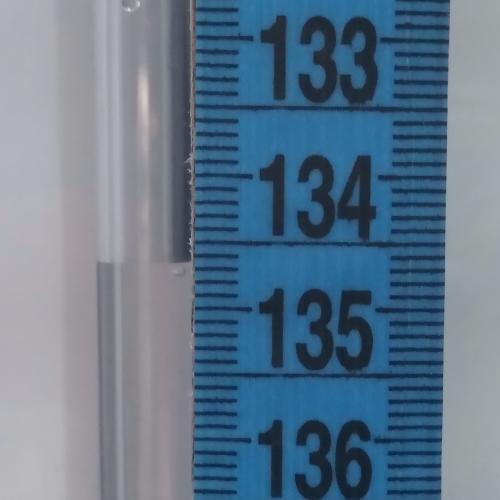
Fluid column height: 134.7 cm